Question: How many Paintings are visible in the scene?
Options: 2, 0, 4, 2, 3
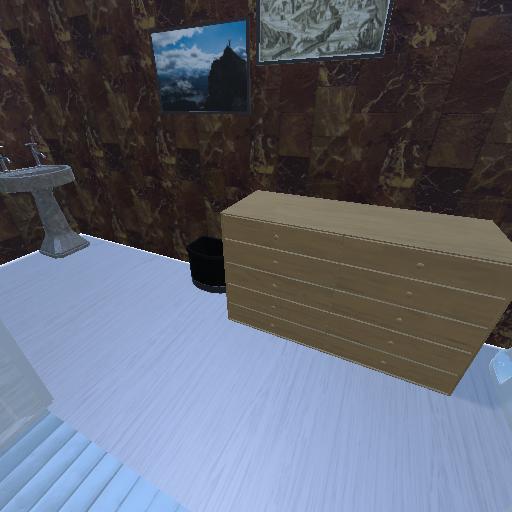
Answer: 2